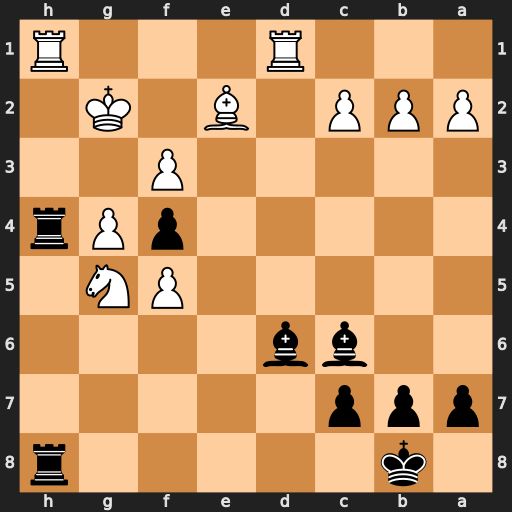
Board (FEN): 1k5r/ppp5/2bb4/5PN1/5pPr/5P2/PPP1B1K1/3R3R
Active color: b
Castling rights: -
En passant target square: -
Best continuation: Rxg4+ Kf2 Bc5+